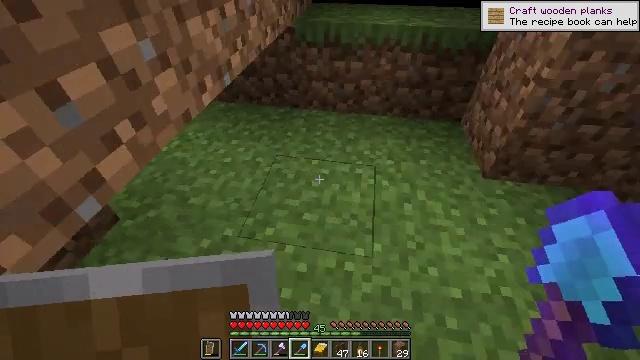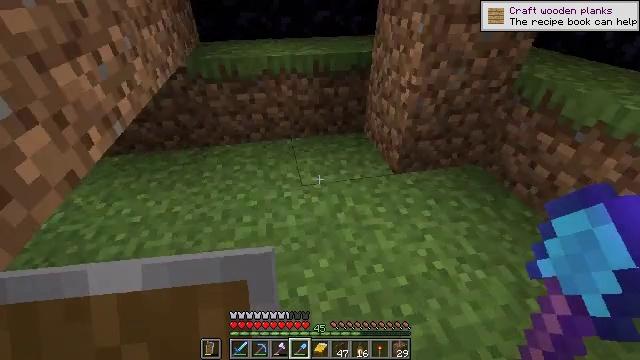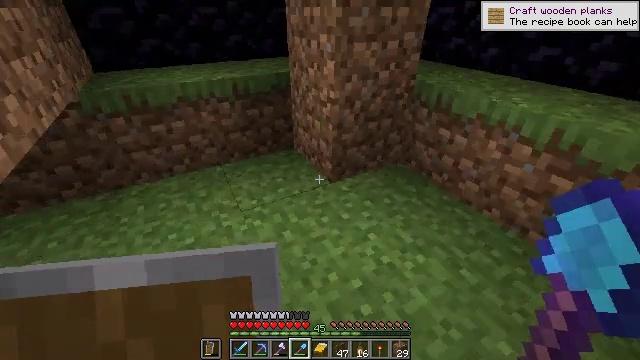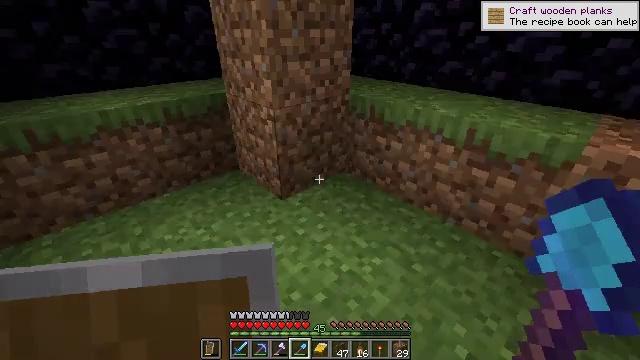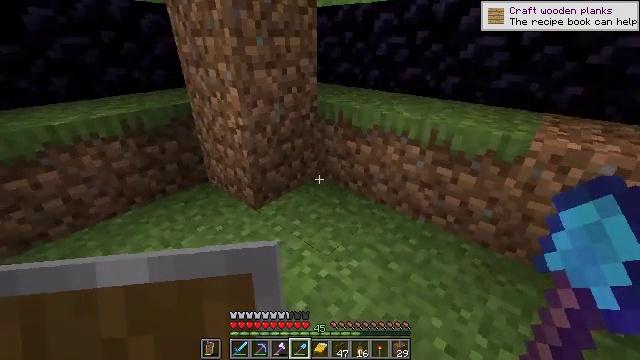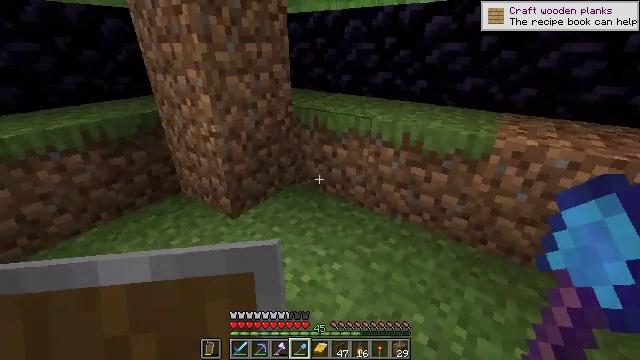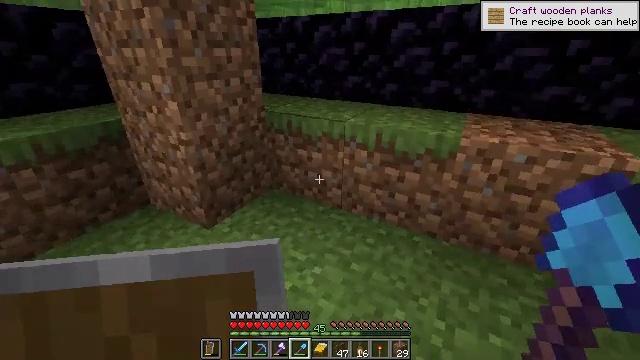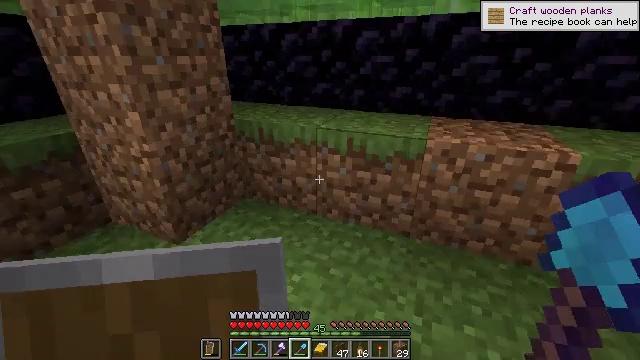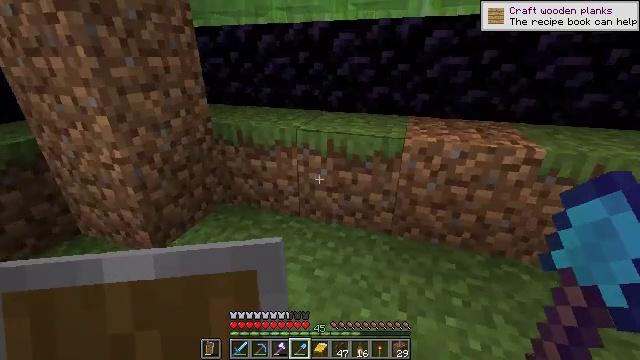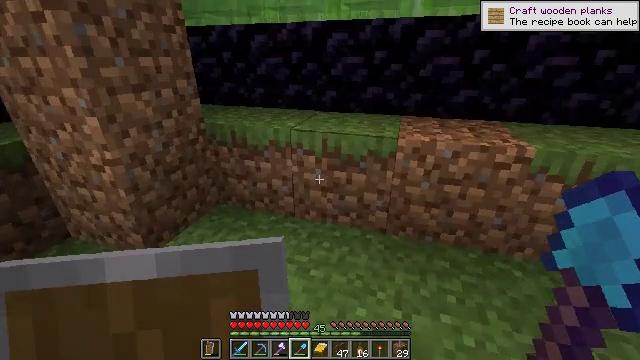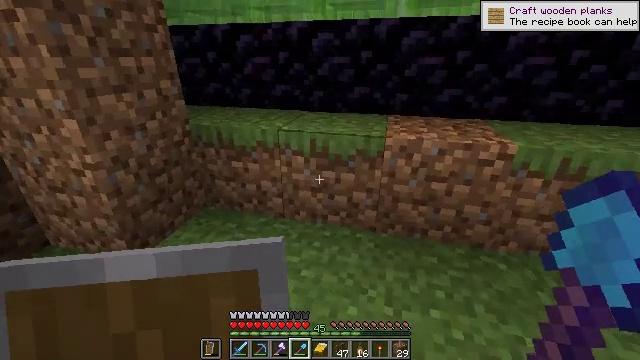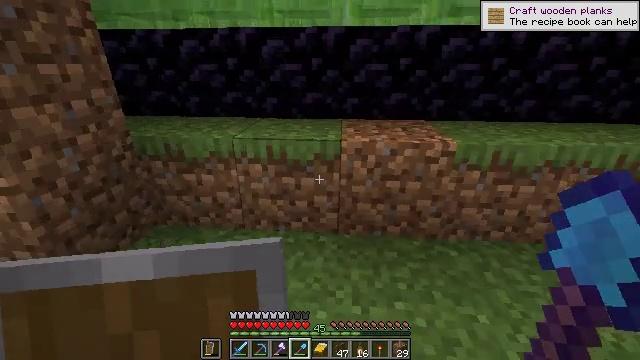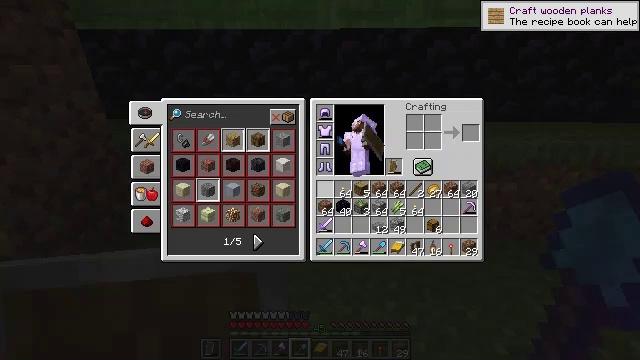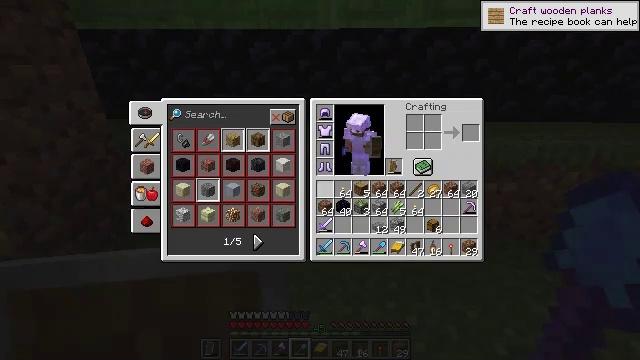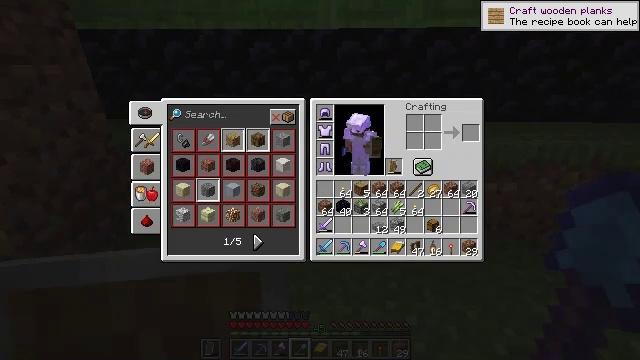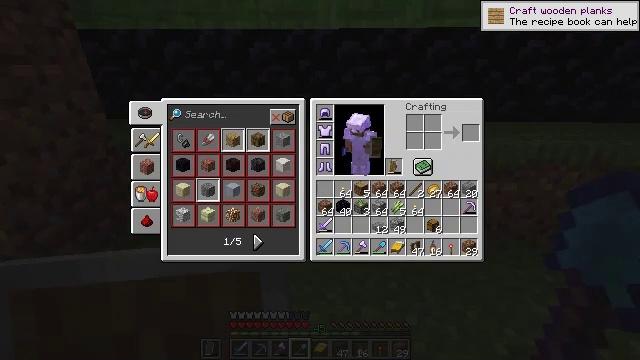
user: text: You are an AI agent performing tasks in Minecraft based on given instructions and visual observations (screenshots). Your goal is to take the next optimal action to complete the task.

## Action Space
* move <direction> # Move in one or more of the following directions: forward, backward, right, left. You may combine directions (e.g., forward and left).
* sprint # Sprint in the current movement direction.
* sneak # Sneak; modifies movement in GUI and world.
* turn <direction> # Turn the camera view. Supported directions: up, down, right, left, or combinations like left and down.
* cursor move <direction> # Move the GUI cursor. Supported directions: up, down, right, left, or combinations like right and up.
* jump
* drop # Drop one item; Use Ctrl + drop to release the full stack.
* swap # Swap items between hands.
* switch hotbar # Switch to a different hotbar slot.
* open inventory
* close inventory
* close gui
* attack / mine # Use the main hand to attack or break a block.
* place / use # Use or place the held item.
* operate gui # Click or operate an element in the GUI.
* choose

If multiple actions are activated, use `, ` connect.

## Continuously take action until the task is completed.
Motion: motion action
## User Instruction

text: Harvest the slime block from the ground.
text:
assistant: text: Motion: turn right and up
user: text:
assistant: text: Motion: turn right and up
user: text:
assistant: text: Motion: turn right and up
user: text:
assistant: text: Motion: turn right and up
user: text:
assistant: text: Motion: turn right and up
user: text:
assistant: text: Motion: turn right
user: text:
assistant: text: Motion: turn right and up
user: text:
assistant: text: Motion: turn right
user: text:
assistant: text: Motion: turn right
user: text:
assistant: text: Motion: turn right
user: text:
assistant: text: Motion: turn right and up
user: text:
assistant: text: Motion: turn right, open inventory
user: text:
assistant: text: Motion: open inventory
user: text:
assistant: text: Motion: no_op
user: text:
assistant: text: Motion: cursor move right and up
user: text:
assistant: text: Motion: cursor move right and up
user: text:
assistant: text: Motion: no_op
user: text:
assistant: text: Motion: cursor move right
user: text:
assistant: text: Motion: cursor move right and down
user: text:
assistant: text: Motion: cursor move left and down
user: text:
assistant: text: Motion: cursor move left and down
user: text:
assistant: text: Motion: cursor move down
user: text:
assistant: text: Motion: sneak, cursor move down
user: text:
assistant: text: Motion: sneak
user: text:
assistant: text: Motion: sneak
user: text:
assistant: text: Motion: sneak, cursor move down
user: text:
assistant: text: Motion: sneak
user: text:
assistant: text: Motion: sneak
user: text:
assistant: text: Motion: sneak
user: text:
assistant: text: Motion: sneak